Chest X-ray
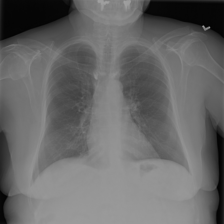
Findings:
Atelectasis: negative
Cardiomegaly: negative
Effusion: negative
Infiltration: negative
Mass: negative
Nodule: negative
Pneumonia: negative
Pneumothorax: negative
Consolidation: negative
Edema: negative
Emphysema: negative
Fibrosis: negative
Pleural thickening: negative
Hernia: negative